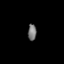
Tissue: lung
Cell type: Epithelial cells
Senescence score: 0.6364
Nuclear area (px): 136
Mean DAPI intensity: 118.096